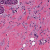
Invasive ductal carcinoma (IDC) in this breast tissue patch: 0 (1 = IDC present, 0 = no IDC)